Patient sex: M
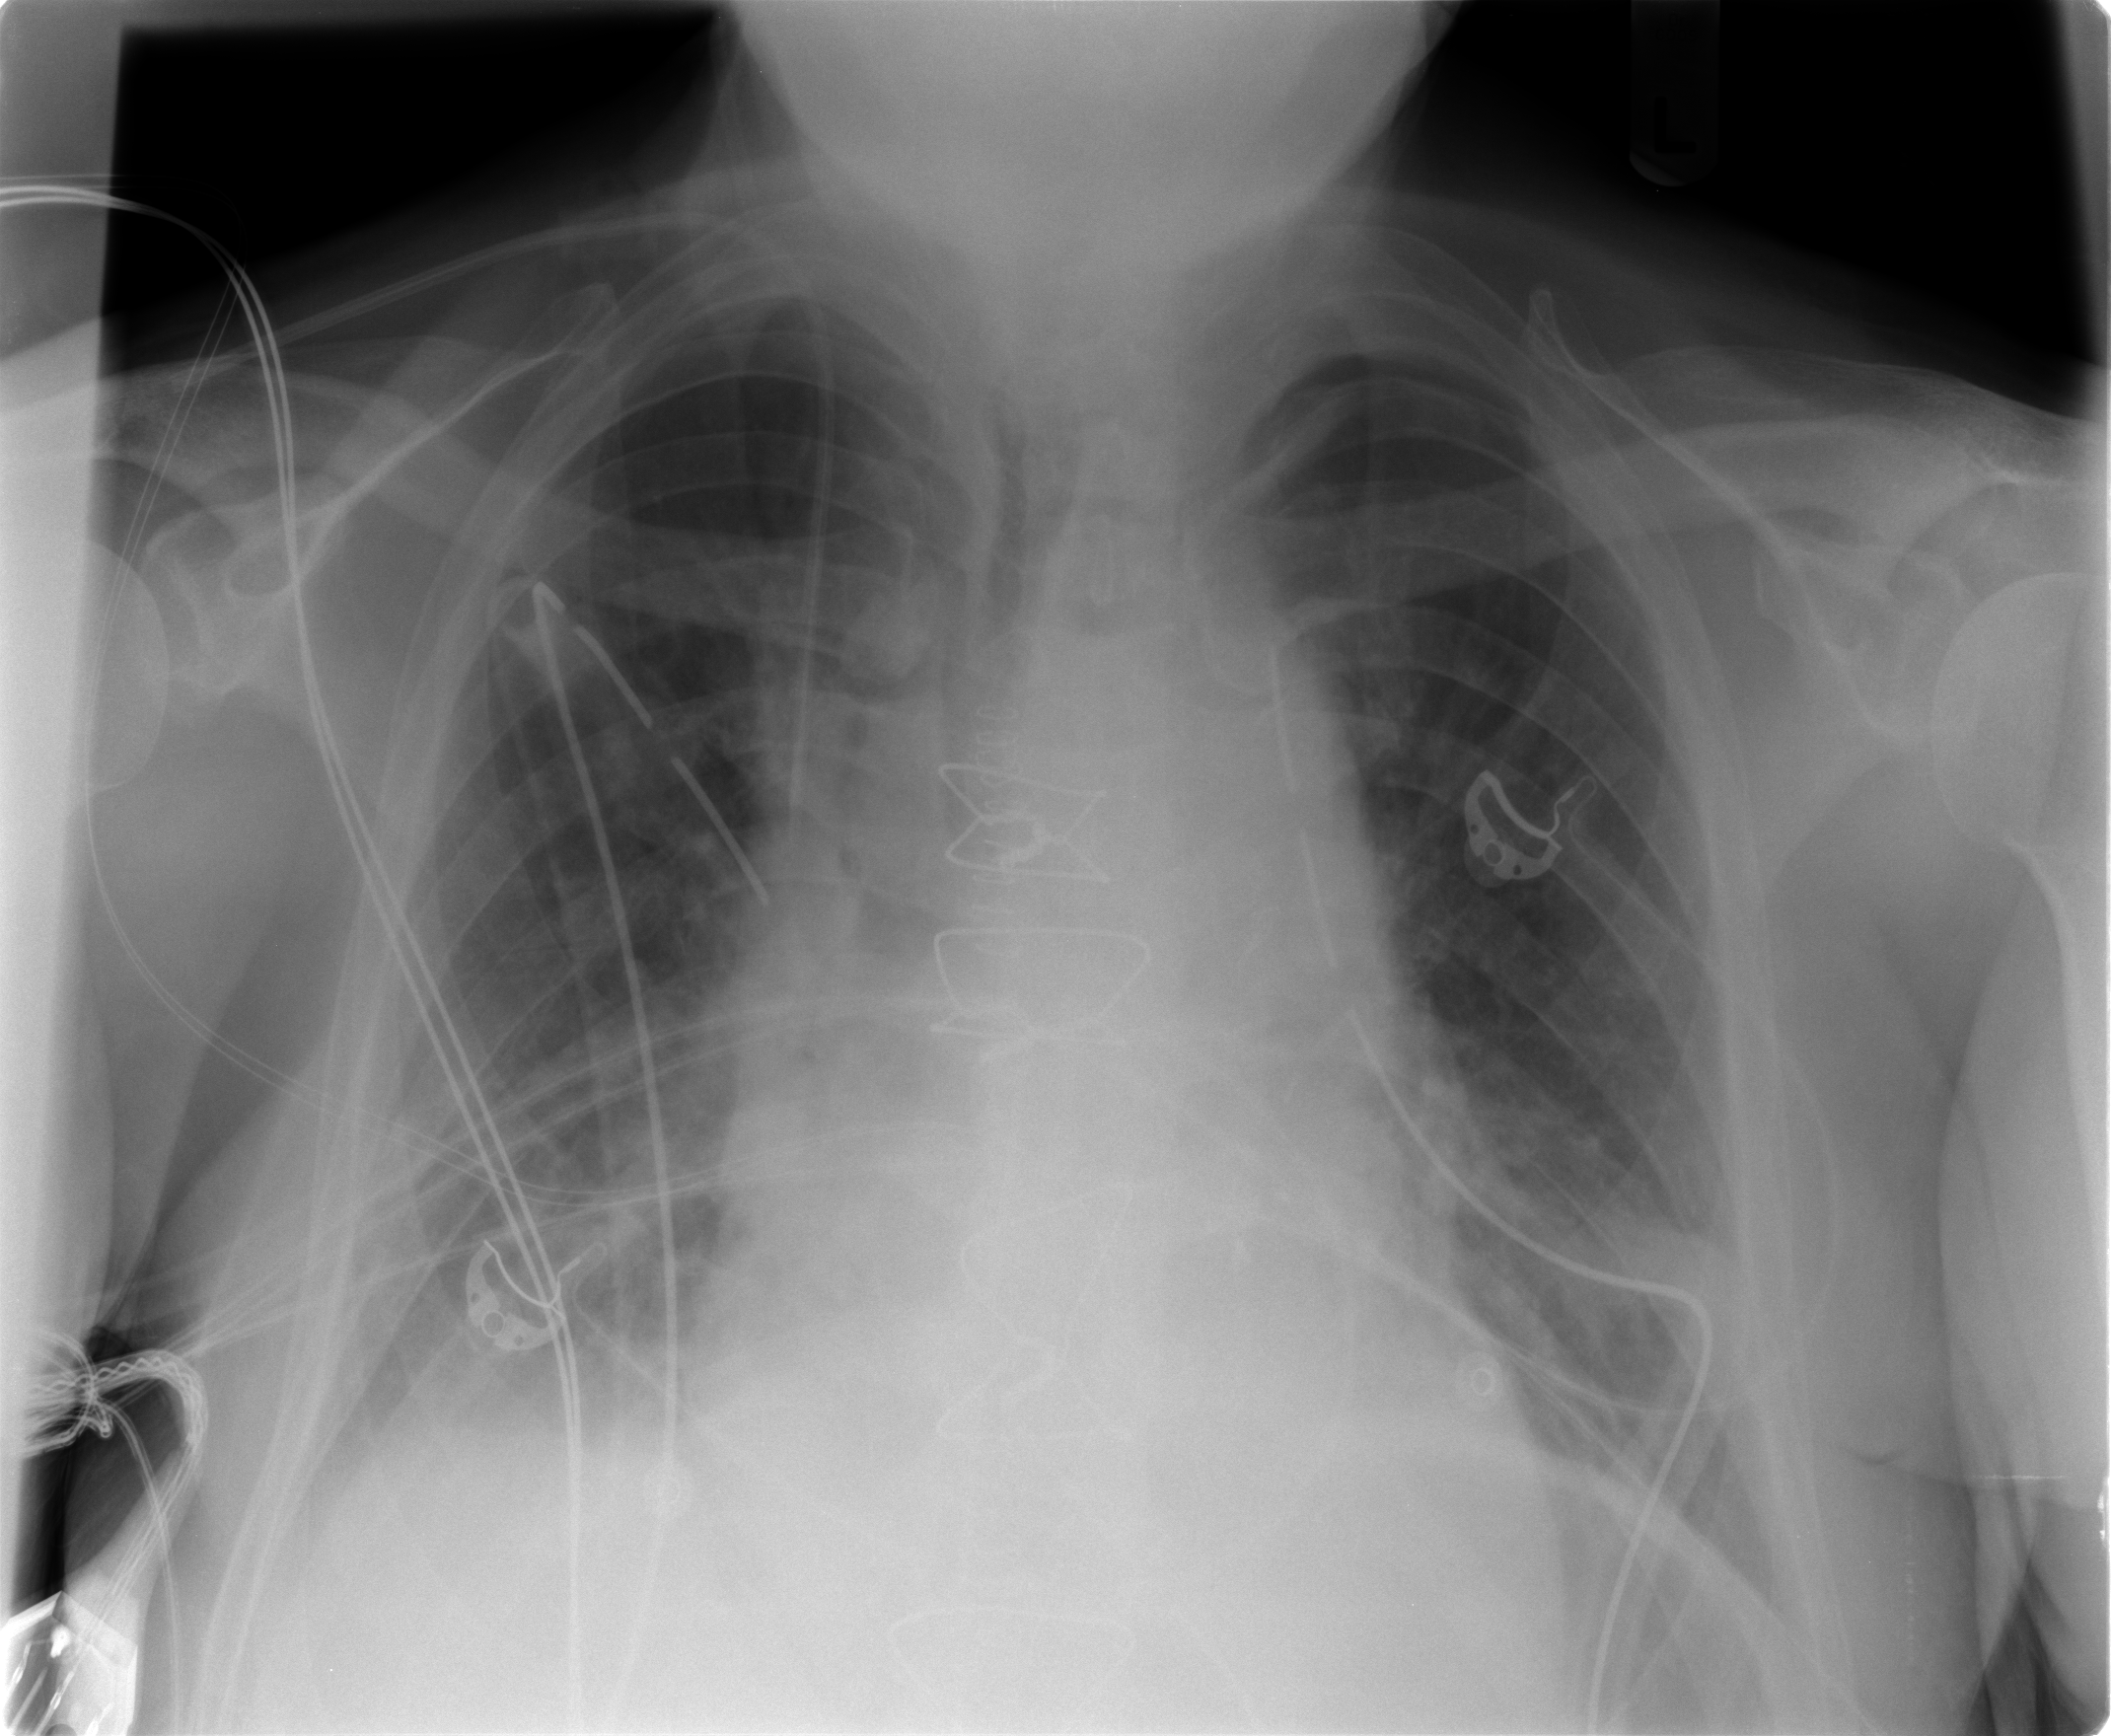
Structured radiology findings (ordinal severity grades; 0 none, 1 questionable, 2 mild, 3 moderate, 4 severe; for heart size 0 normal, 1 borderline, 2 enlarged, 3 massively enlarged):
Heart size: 1
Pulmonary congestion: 1
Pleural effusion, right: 1
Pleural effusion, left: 0
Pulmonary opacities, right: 0
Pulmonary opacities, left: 0
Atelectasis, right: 2
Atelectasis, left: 0